Question: I am developing drawing feature in ios, I have 3 type of lines
- - -
The problem is with , when I draw quickly it draws fine, but when I draw it slowly it draws solid line
Bellow is the code snippet, please guide me where is the problem.
'''
- (void)drawingLayerMoved:(UIPanGestureRecognizer *)recognizer {
//MOVE START
if (recognizer.state == UIGestureRecognizerStateBegan) {
dw_mouseSwiped = NO;
dw_lastPoint = [recognizer locationInView:self.tempDrawImage];
UIGraphicsBeginImageContext(self.tempDrawImage.frame.size);
[self.tempDrawImage.image drawInRect:CGRectMake(0, 0, self.tempDrawImage.frame.size.width, self.tempDrawImage.frame.size.height)];
}
//MOVING
else if (recognizer.state == UIGestureRecognizerStateChanged) {
dw_mouseSwiped = YES;
CGPoint currentPoint = [recognizer locationInView:self.tempDrawImage];
CGContextRef dw_context = UIGraphicsGetCurrentContext();
if( [dw_brushType isEqual: DRAWING_DOTTED_LINE] ) {
CGContextSetLineCap(dw_context, kCGLineCapRound);
}
else if( [dw_brushType isEqual: DRAWING_DASHED_LINE] ) {
CGContextSetLineCap(dw_context, kCGLineCapSquare);
}
else if( [dw_brushType isEqual: DRAWING_PLANE_LINE] ) {
CGContextSetLineCap(dw_context, kCGLineCapRound);
}
// ADD FEW SPACES B/W DOTS OF LINE
if( [dw_brushType isEqual: DRAWING_DASHED_LINE] || [dw_brushType isEqual: DRAWING_DOTTED_LINE] ) {
CGFloat dw_dash[] = {2,dw_brush*3,dw_brush*2,dw_brush};
CGContextSetLineDash(dw_context, 1, dw_dash, 4);
}
//BRUSH WIDTH ( we have devided it on 3 )
CGContextSetLineWidth(dw_context, (dw_brush/3));
if( [dw_drawingLayerMode isEqualToString:DRAWING_LAYER_MODE_ERASER] ){
//BRUSH CLEAR COLOR
CGContextSetFillColorWithColor( dw_context, [UIColor clearColor].CGColor );
//CLEAR DRAWING
CGContextSetBlendMode(dw_context, kCGBlendModeClear);
} else{
// BRUSH RGB COLOR
CGContextSetRGBStrokeColor(dw_context, dw_red, dw_green, dw_blue, dw_opacity);
//NORMAL DRAWING
CGContextSetBlendMode(dw_context,kCGBlendModeNormal);
}
CGContextMoveToPoint(dw_context, dw_lastPoint.x, dw_lastPoint.y);
CGContextAddLineToPoint(dw_context, currentPoint.x, currentPoint.y);
CGContextStrokePath(dw_context);
//SAVE CURRENT MOVE INFO IN TEMP IMG
self.tempDrawImage.image = UIGraphicsGetImageFromCurrentImageContext();
//SAVE CURRENT MOVE POINT AS dw_lastPoint
dw_lastPoint = currentPoint;
}
//MOVE END
else if (recognizer.state == UIGestureRecognizerStateEnded) {
UIGraphicsEndImageContext();
}
}
'''
My problem is simmiler like this question, but didn't found solution in it:
<URL>
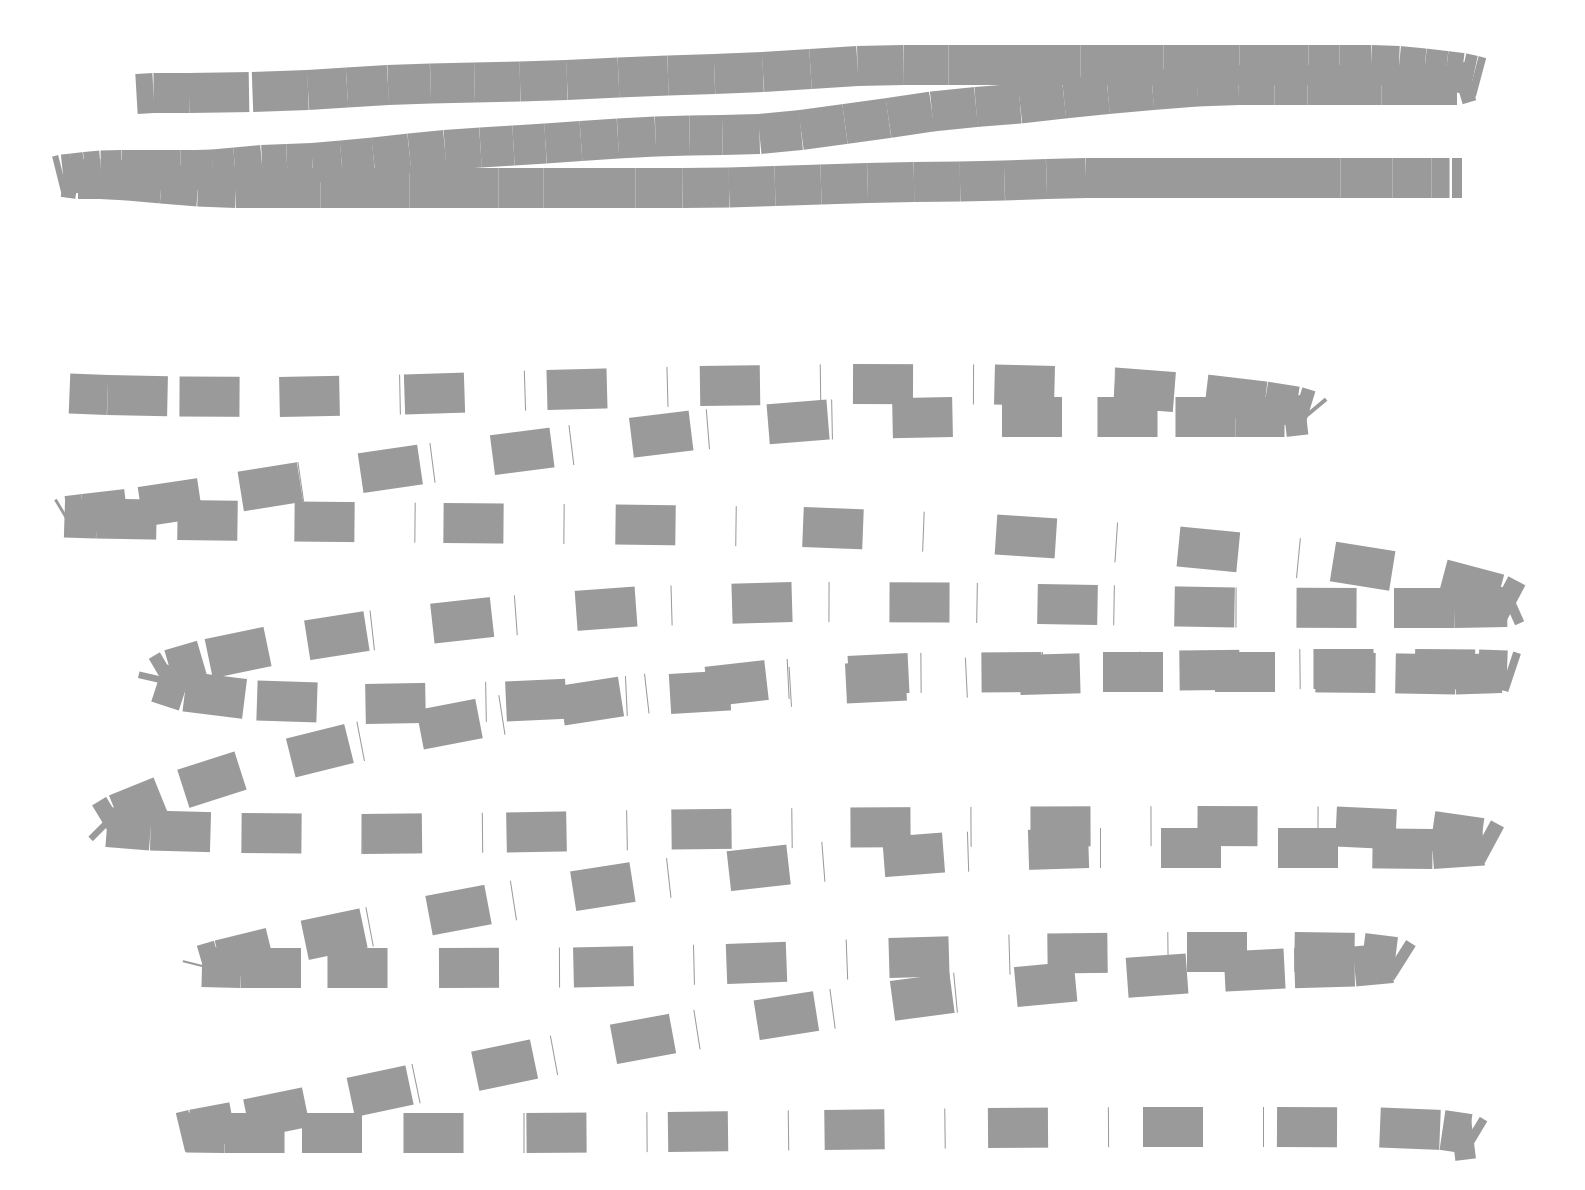
Answer: I solved the problem,
I have updated the code of move with my custom logic,
'''
//MOVING
else if (recognizer.state == UIGestureRecognizerStateChanged) {
dw_mouseSwiped = YES;
CGPoint currentPoint = [recognizer locationInView:self.tempDrawImage];
BOOL dw_addThisPointInLine = YES;
if( ([dw_brushType isEqual: DRAWING_DASHED_LINE] || [dw_brushType isEqual: DRAWING_DOTTED_LINE]) && !([dw_drawingLayerMode isEqualToString:DRAWING_LAYER_MODE_ERASER]) ) {
CGFloat dw_points_distance = 0.0;
dw_points_distance = [self distanceBtwPoints:currentPoint p2:dw_lastPoint];
if( dw_points_distance < dw_brush)
dw_addThisPointInLine = NO;
if( !(dw_addThisPointInLine) ) {
if( dw_points_distance > 30 && dw_brush < 50)
dw_addThisPointInLine = YES;
else if( dw_points_distance > 40 && dw_brush < 80)
dw_addThisPointInLine = YES;
else if( dw_points_distance > 50 && dw_brush < 100)
dw_addThisPointInLine = YES;
}
}
if( dw_addThisPointInLine ) {
//shif the code of move inside this condition.
}
}//move code end
'''